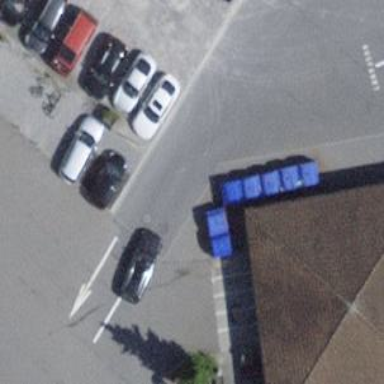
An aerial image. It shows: Recycling container at amenity designated for recycling.